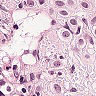
Metastatic tissue present: yes